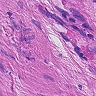
Metastatic tissue present: no